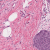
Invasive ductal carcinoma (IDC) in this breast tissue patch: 0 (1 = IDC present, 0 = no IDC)